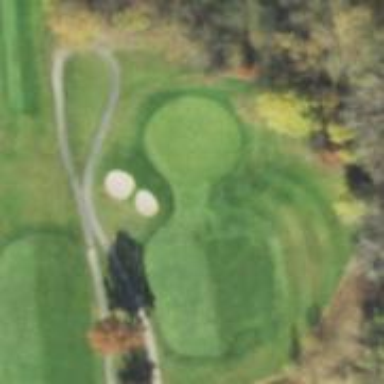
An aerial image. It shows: Golf hole.